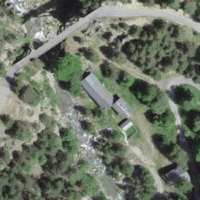
EUNIS habitat code: 23
Species observed at this site:
Larix decidua